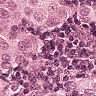
Metastatic tissue present: yes